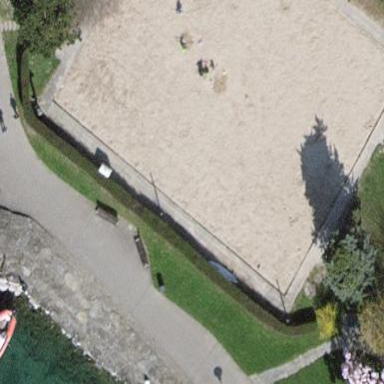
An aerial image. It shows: Sandy pitch designated for beach volleyball.